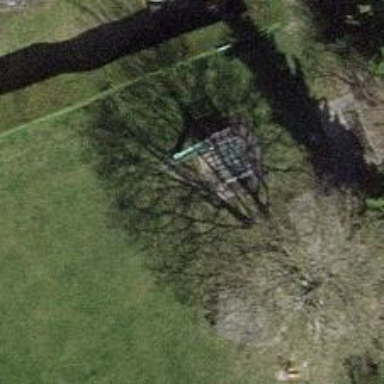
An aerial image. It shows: Playground area for leisure activities on the land.